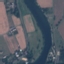
Land use / land cover class: River